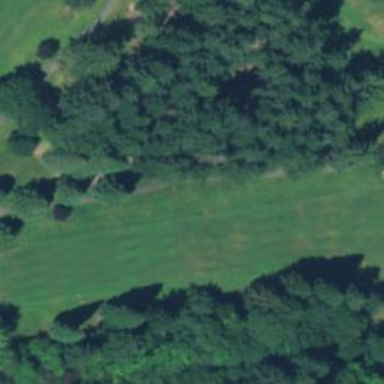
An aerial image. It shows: View of golf hole.